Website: lowes
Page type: delivery-shipping
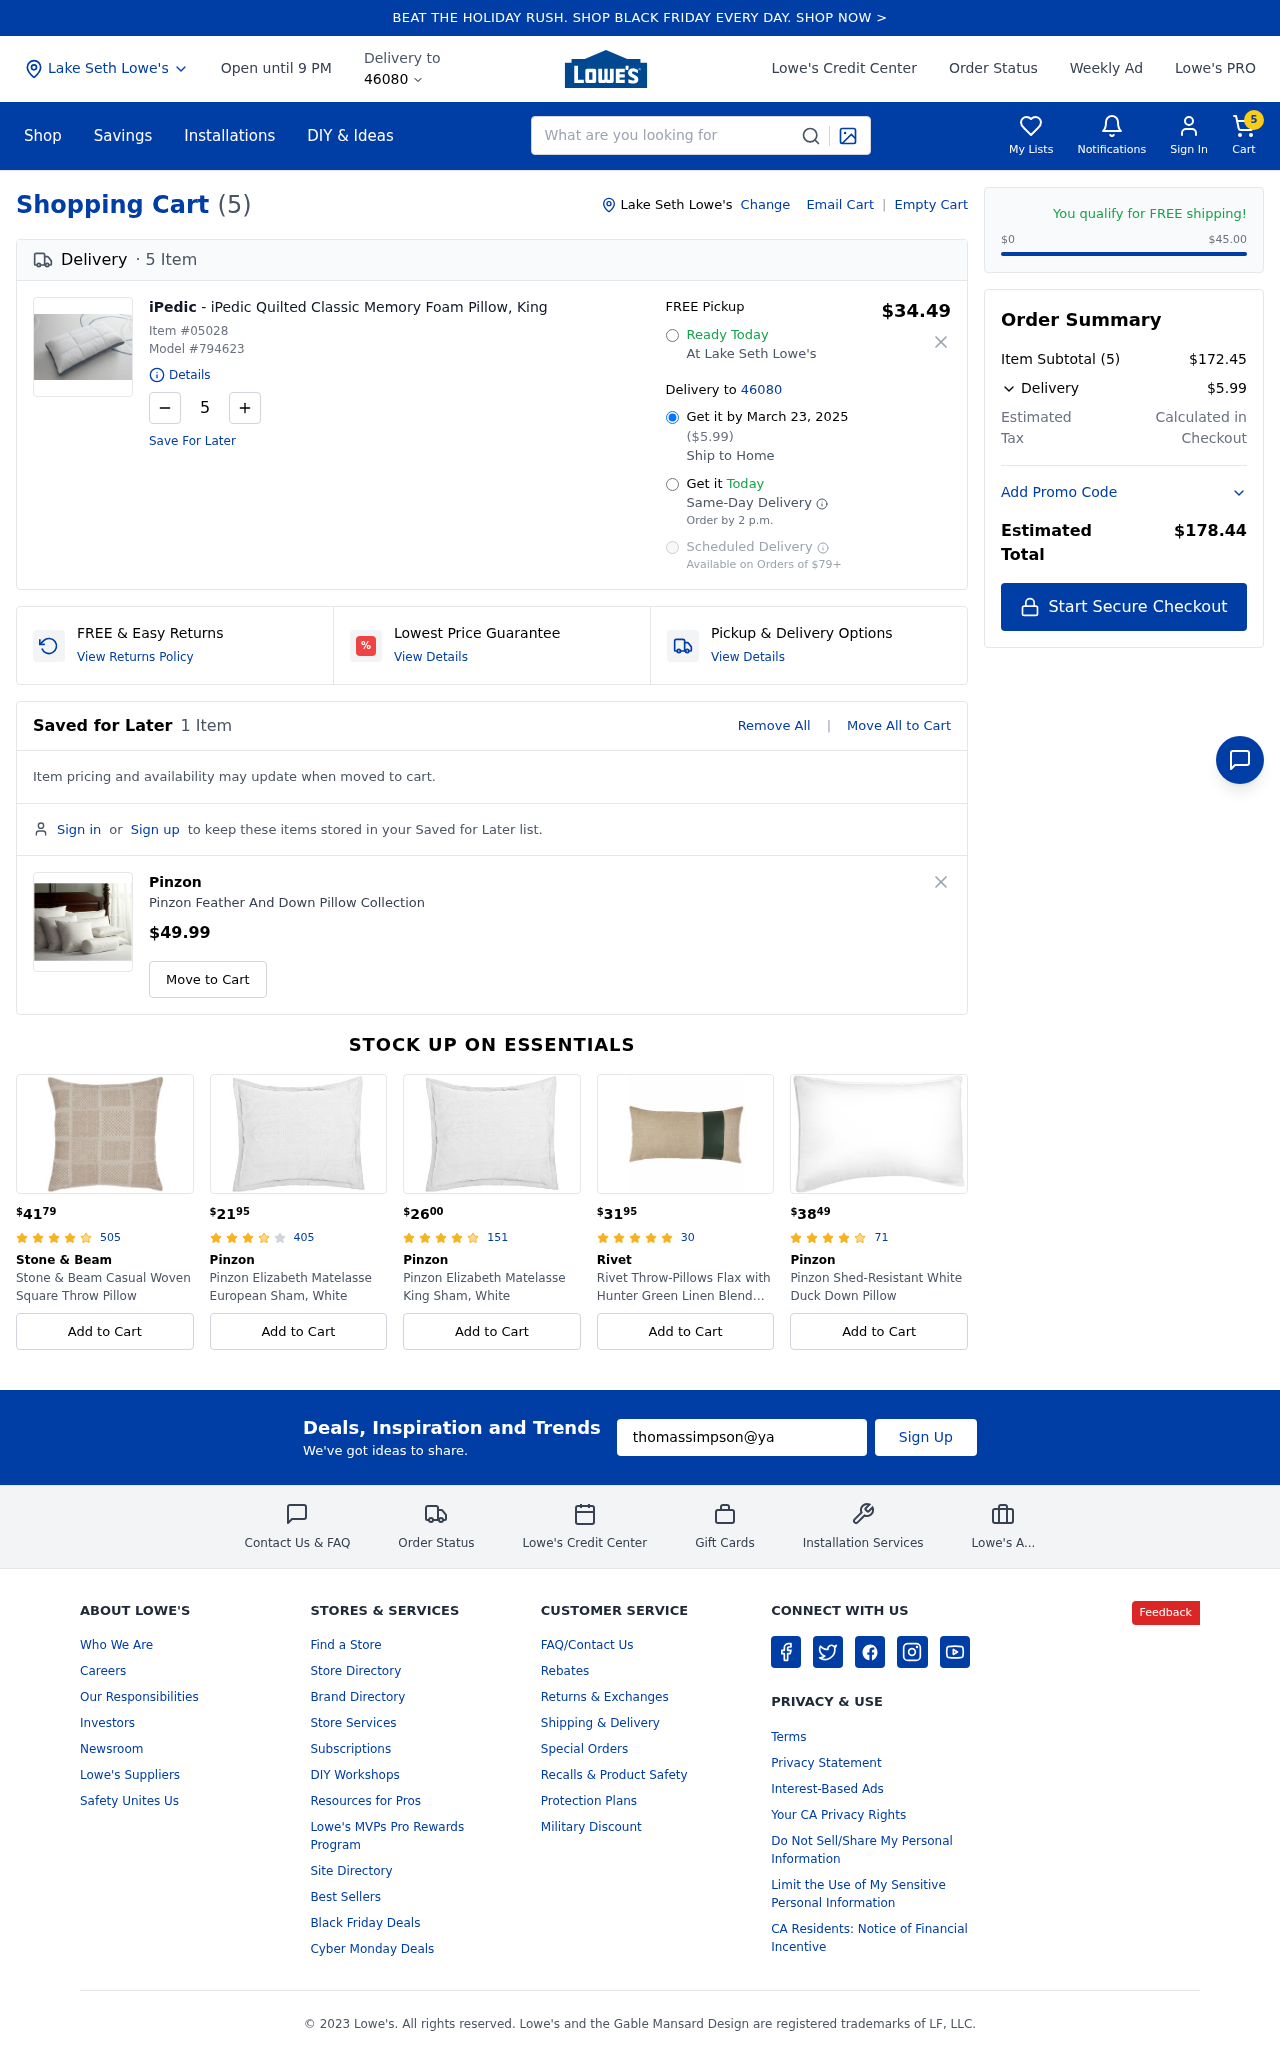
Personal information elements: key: PII_CITY
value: Lake Seth
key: PII_EMAIL
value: thomassimpson@yahoo.com
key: PII_POSTCODE
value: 46080
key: PII_CITY2
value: Lake Seth
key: PII_CITY3
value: Lake Seth
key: PII_POSTCODE_FULL
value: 46080
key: PII_POSTCODE_NUMERIC
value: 46080
Product elements: key: PRODUCT1_BRAND
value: iPedic
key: PRODUCT1_NAME
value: iPedic Quilted Classic Memory Foam Pillow, King
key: PRODUCT1_PRICE
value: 34.49
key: PRODUCT1_QUANTITY
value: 5
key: PRODUCT2_BRAND
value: Pinzon
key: PRODUCT2_NAME
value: Pinzon Feather And Down Pillow Collection
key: PRODUCT2_PRICE
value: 49.99
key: PRODUCT1_ITEM_NUMBER
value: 05028
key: PRODUCT1_MODEL_NUMBER
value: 794623
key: PRODUCT3_PRICE
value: $4179
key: PRODUCT3_NUM_RATINGS
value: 505
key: PRODUCT3_BRAND
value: Stone & Beam
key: PRODUCT3_NAME
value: Stone & Beam Casual Woven Square Throw Pillow
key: PRODUCT4_PRICE
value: $2195
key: PRODUCT4_NUM_RATINGS
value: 405
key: PRODUCT4_BRAND
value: Pinzon
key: PRODUCT4_NAME
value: Pinzon Elizabeth Matelasse European Sham, White
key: PRODUCT5_PRICE
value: $2600
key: PRODUCT5_NUM_RATINGS
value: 151
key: PRODUCT5_BRAND
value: Pinzon
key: PRODUCT5_NAME
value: Pinzon Elizabeth Matelasse King Sham, White
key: PRODUCT6_PRICE
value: $3195
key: PRODUCT6_NUM_RATINGS
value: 30
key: PRODUCT6_BRAND
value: Rivet
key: PRODUCT6_NAME
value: Rivet Throw-Pillows Flax with Hunter Green Linen Blend Pillow with Leather Stripe Accent Lumbar
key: PRODUCT7_PRICE
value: $3849
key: PRODUCT7_NUM_RATINGS
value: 71
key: PRODUCT7_BRAND
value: Pinzon
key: PRODUCT7_NAME
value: Pinzon Shed-Resistant White Duck Down Pillow
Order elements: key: ORDER_NUM_ITEMS
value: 5
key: ORDER_DELIVERY_DATE
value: March 23, 2025
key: ORDER_SHIPPING_COST
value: $5.99
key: ORDER_SUBTOTAL
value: $172.45
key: ORDER_TOTAL
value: $178.44
Search elements: key: HEADER_SEARCH
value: What are you looking for